Interaction volume radius: 10 \u00c5
Interaction volume height: 25 \u00c5
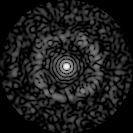
Disorder parameter: 0.8249